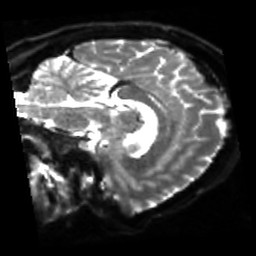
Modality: sbref
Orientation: sagittal
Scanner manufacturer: siemens
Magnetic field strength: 3 T
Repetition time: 4 s
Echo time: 0.0594 s